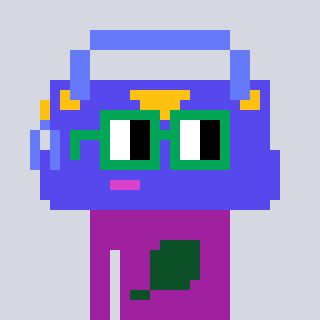
a pixel art character with square green glasses, a bag-shaped head and a magenta-colored body on a cool background